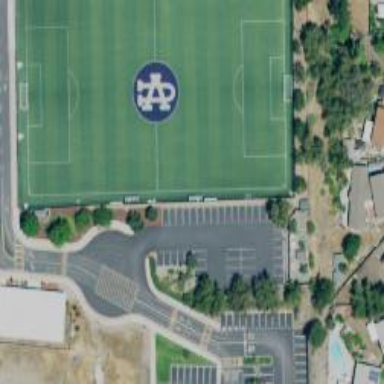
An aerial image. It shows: Soccer pitch for outdoor sports and leisure activities.